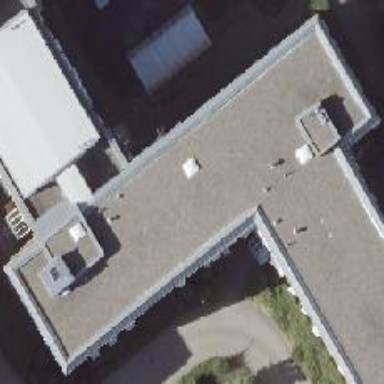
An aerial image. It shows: Office building.